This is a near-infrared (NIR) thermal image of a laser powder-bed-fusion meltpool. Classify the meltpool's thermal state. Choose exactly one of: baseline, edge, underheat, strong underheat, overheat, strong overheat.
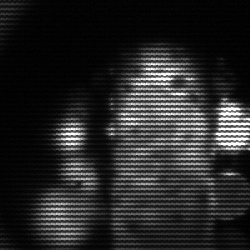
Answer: strong underheat